Interaction volume radius: 10 \u00c5
Interaction volume height: 10 \u00c5
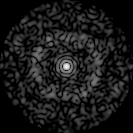
Disorder parameter: 0.7946